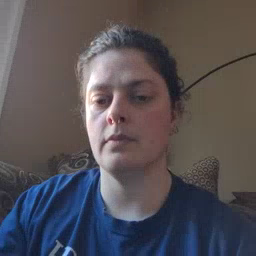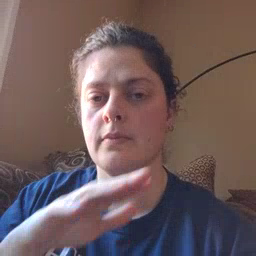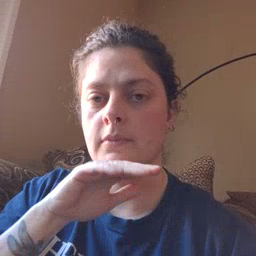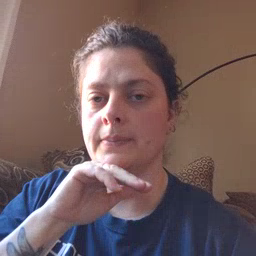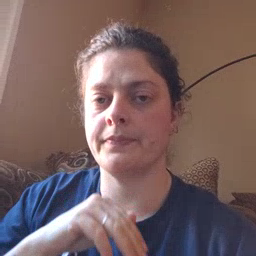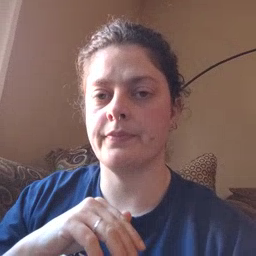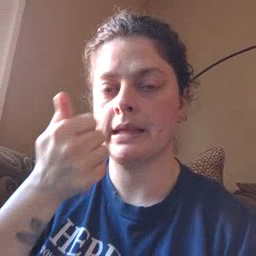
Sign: pig